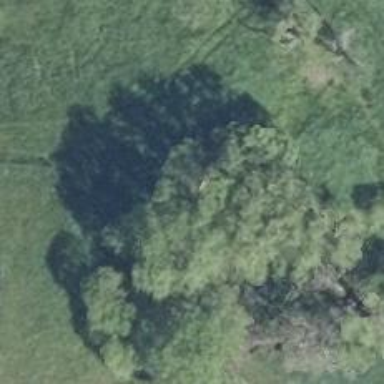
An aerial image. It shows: Single tag "natural: tree."